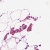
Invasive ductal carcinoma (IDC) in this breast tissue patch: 0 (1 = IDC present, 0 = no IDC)